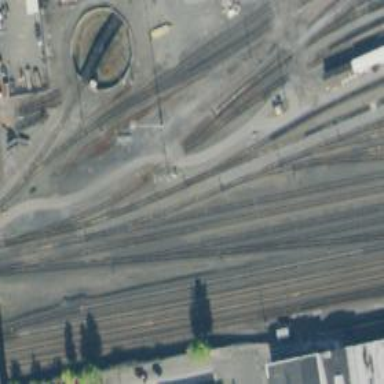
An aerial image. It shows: Railway level crossing.